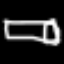
Label: bed